Question: I am testing the api for organization charts and I have not found any way to create the display of the nodes vertically and horizontally, is it possible to do this?
Has an example:

Sorry for my English
Thanks in advance!
Rogerio
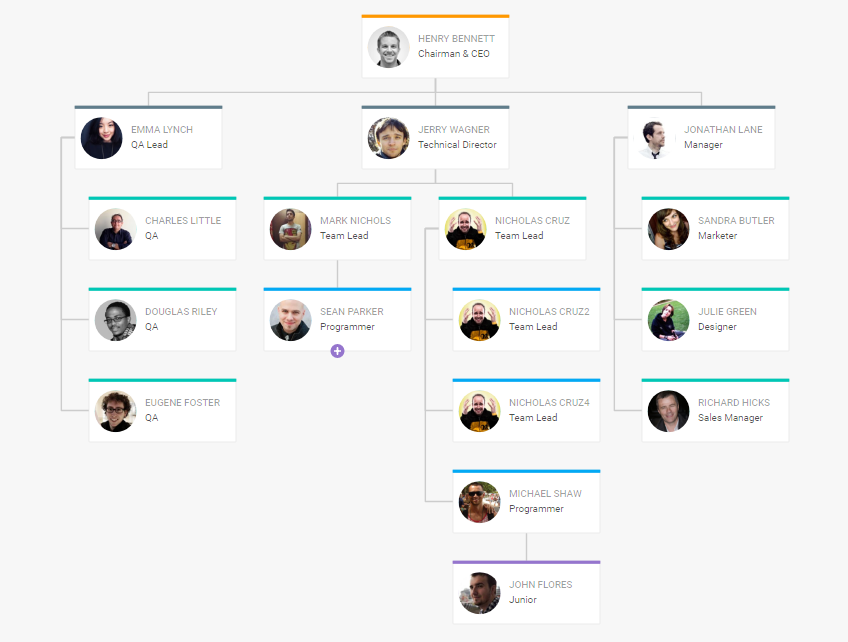
Answer: BALKANGraph developer evangelist here
you can achieve requested functionality by setting option
Go to the <URL> documentation page